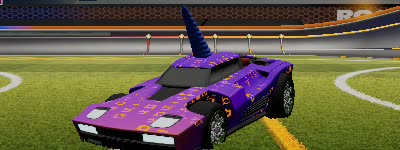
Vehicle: breakout